Aerial crown-view tile of a tropical tree (Barro Colorado Island, Panama), acquired 20240716:
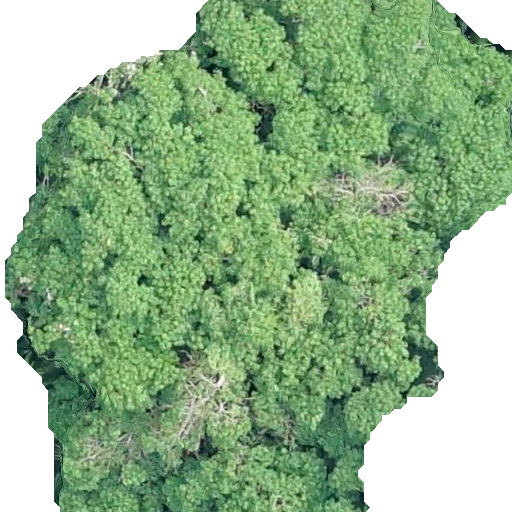
Species: Hura crepitans
GBIF accepted scientific name: Hura crepitans
Crown area: 346.532 m²